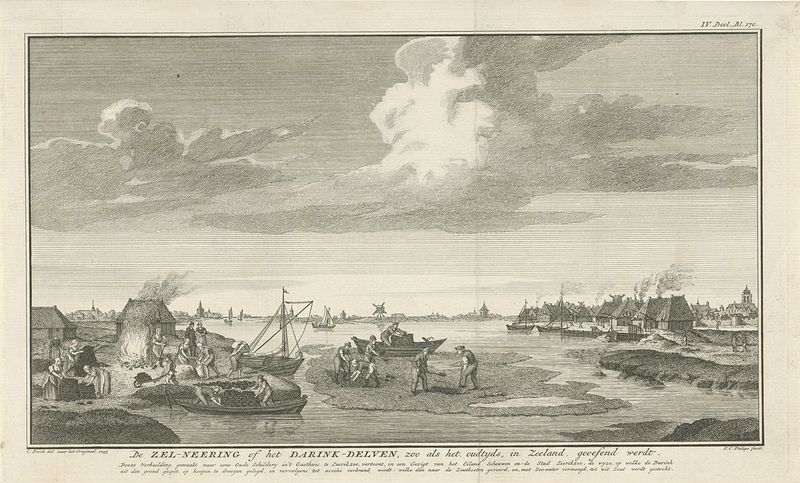
Titel: Zoutwinning in Zeeland, ca. 1600
Künstler: Jan Caspar Philips
Standort: Amsterdam
Institution: Rijksmuseum
Schlagwörter: men, people, women, print, smoke, cloud, clouds, food, rocks, sky, boat, house, lake, landscape, nature, netherlands, sea, ship, water, waves, german, horizon, houses, trees, village, coast, river, drawing, paper, boats, children, city, buildings, hut, home, mill, fire, ships, coal, chimneys, dutch, windmill, windmills, work, working, flames, flame, text, workers, shovel, settlement, s, loading, title, workmen, cargo, huts, bonfire, climate, barns, smook, zel-neering, darink-delven